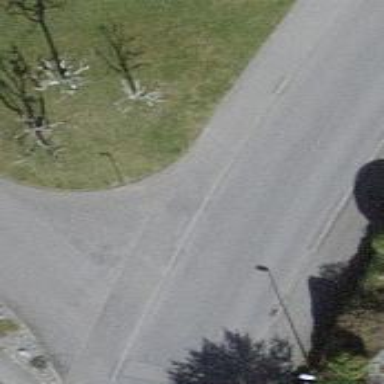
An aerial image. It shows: Sidewalk along the footway.